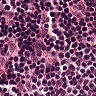
Metastatic tissue present: no